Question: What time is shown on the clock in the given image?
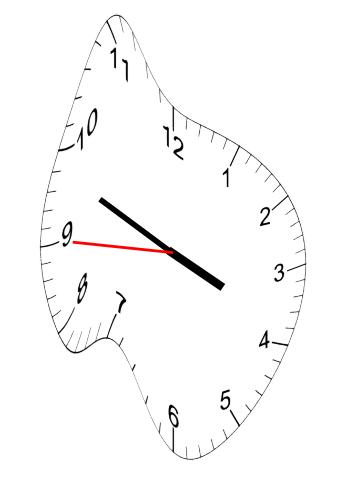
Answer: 03:48:45